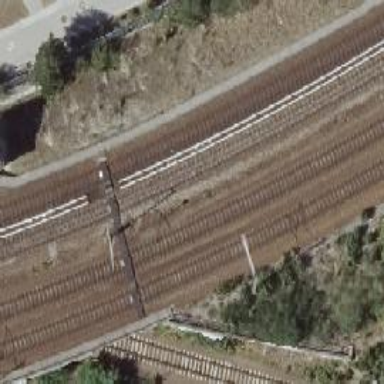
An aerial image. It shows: Milestone along the railway with catenary mast.